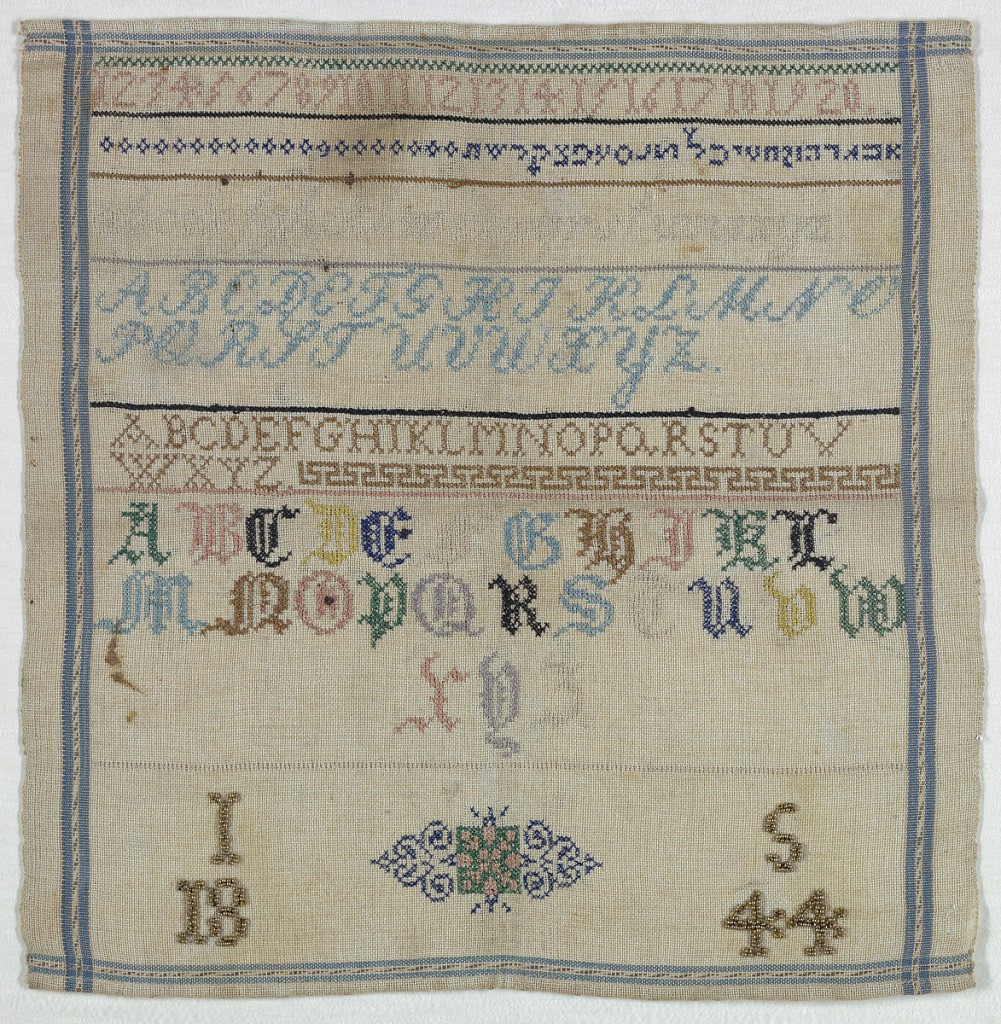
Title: Sampler
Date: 1844
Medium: silk embroidery with beads on linen foundation Technique: embroidered in cross stitches (looping, backward movement) on plain weave foundation
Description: Alphabets including one in Hebrew.